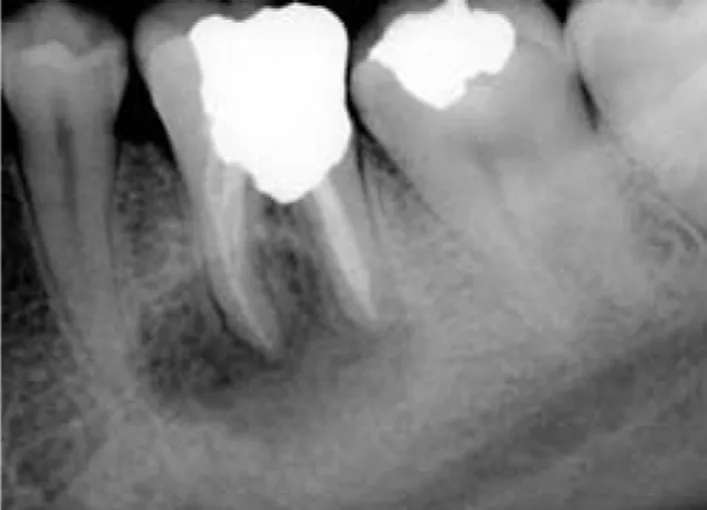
Preoperative radiograph of a mandibular first molar with a large apical lesion of the mesial root and furcal perforation repair subjected to IR.
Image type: radiology (x_ray)